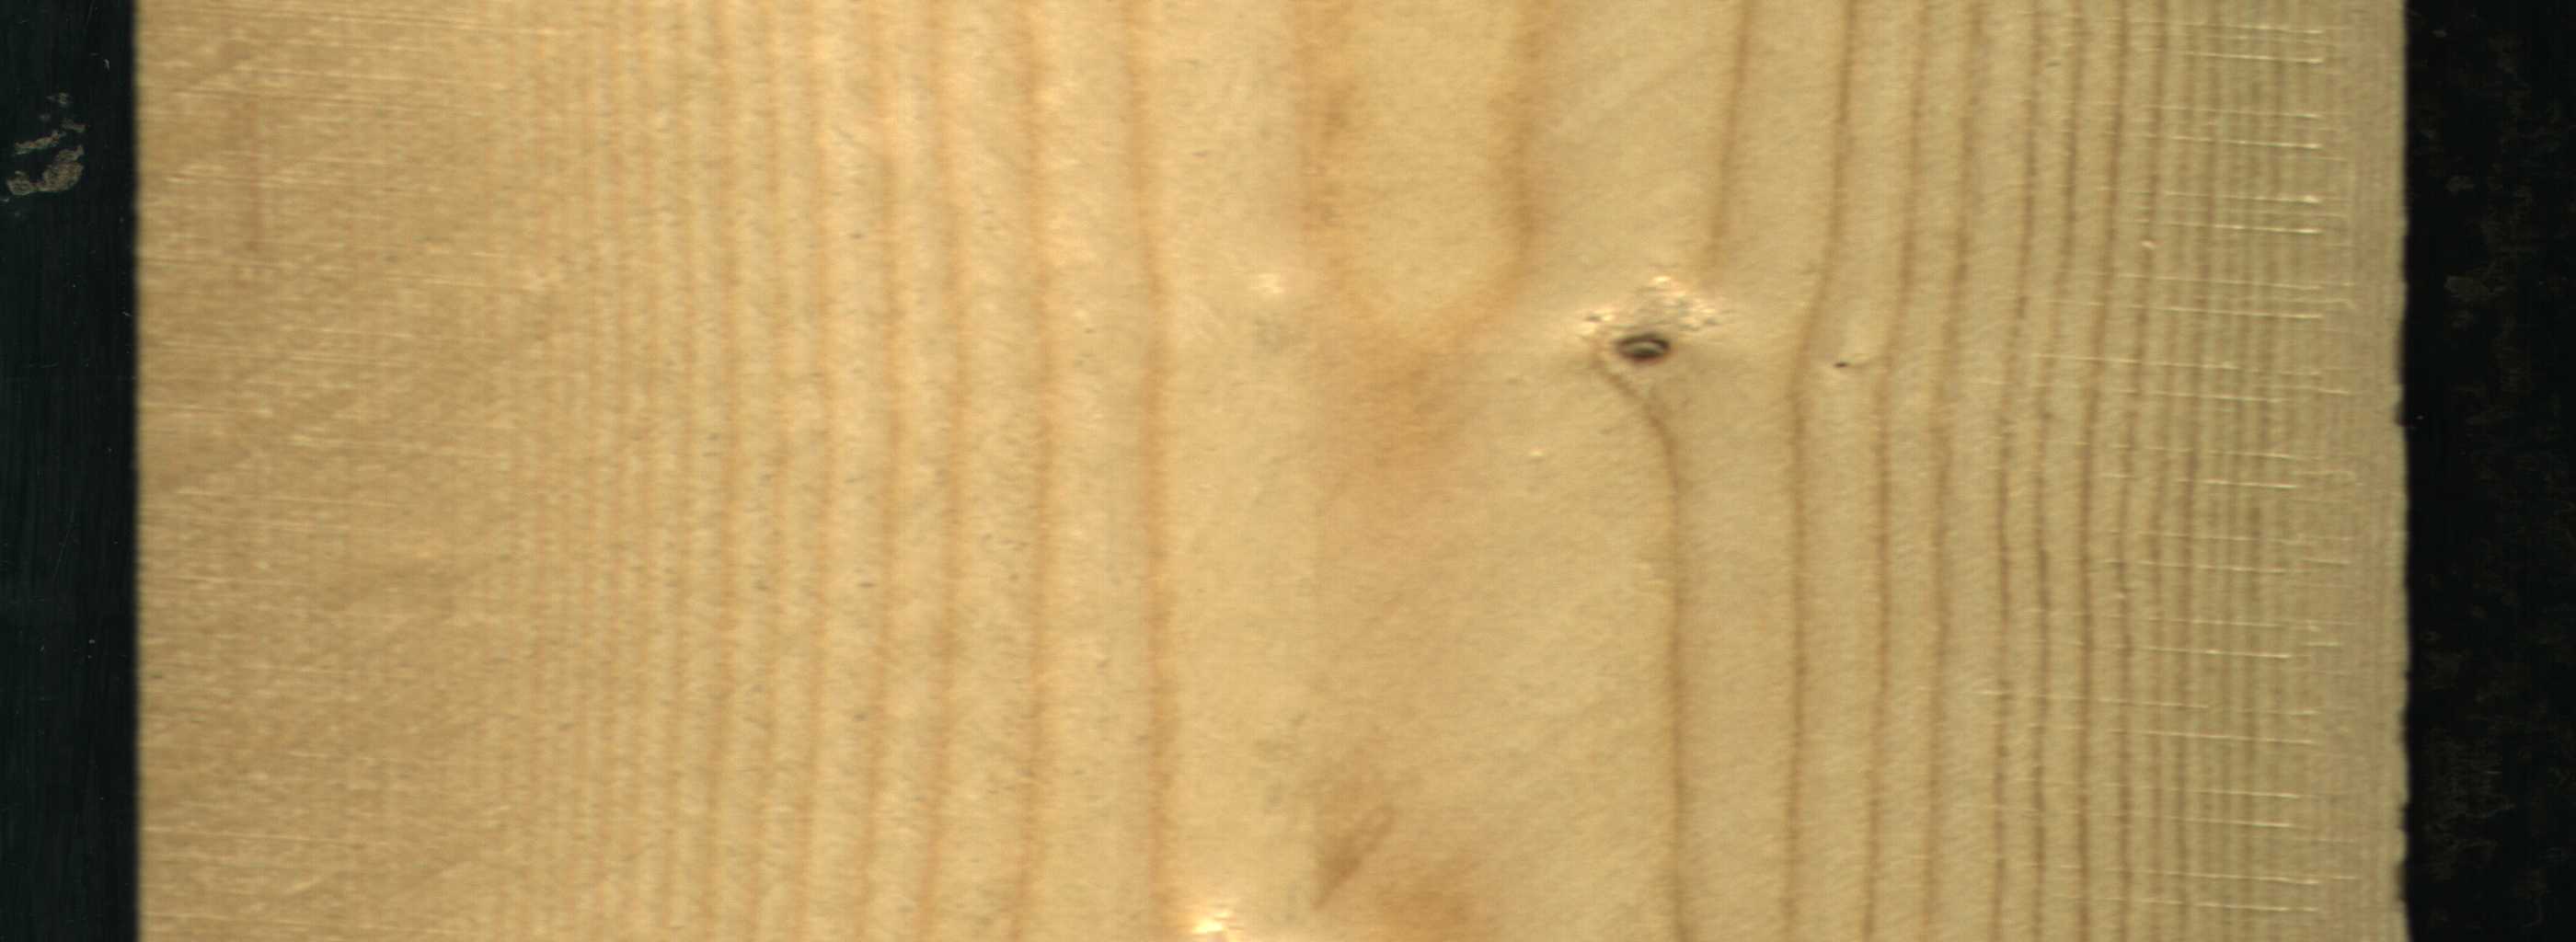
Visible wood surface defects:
Live_Knot